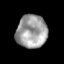
Tissue: prostate
Cell type: T cells
Senescence score: 0.3314
Nuclear area (px): 997
Mean DAPI intensity: 159.413